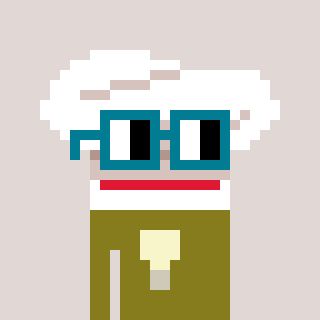
a pixel art character with square dark green glasses, a chef hat-shaped head and a gunk-colored body on a warm background